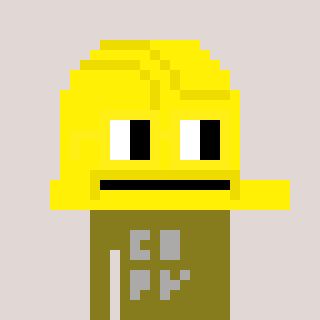
a pixel art character with square yellow glasses, a construction helmet-shaped head and a gunk-colored body on a warm background